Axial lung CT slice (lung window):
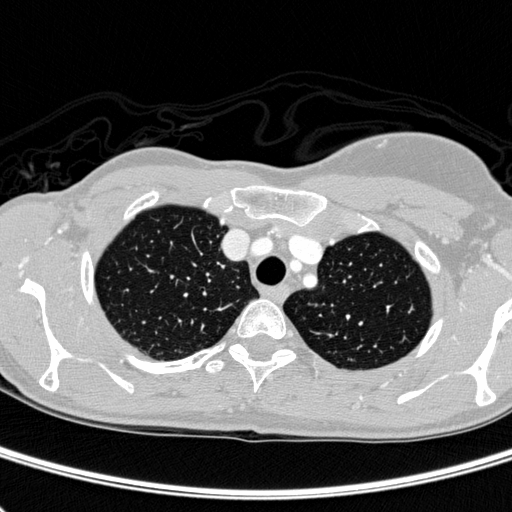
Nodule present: no